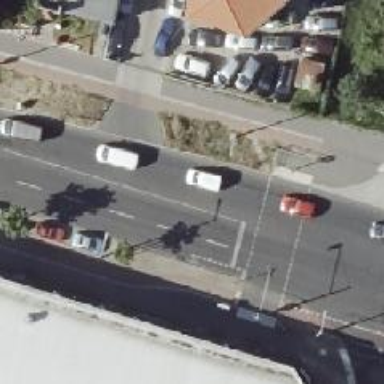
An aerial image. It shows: Secondary road with asphalt surface. There is separate sidewalk. Parking is available on the right side of the road in parallel street-side arrangement.